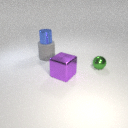
small green metal sphere to the right of large gray rubber cylinder